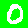
Digit: 0